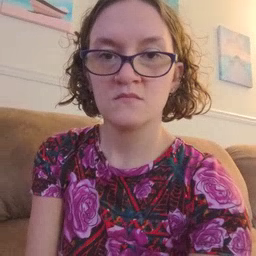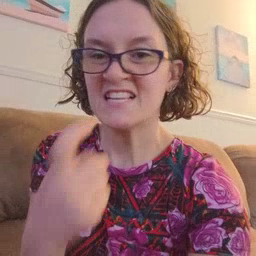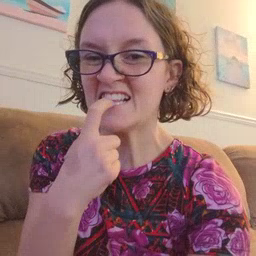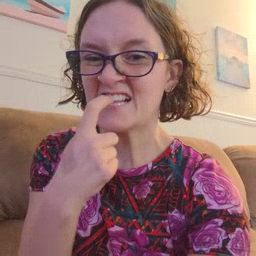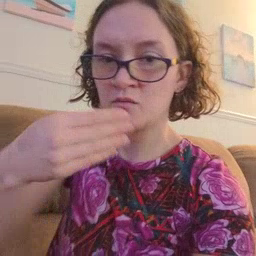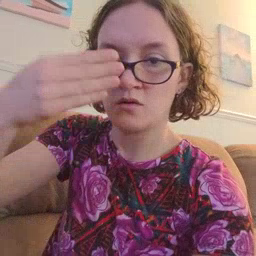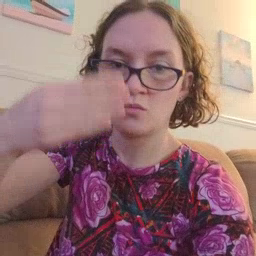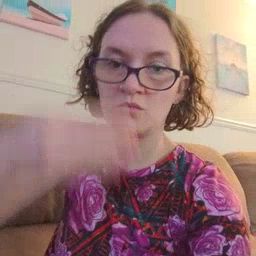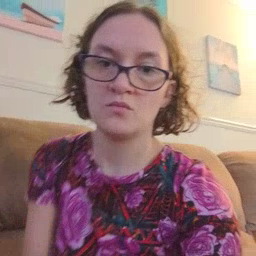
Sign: glasswindow